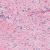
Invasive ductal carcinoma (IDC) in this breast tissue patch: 1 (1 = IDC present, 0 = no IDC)